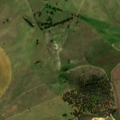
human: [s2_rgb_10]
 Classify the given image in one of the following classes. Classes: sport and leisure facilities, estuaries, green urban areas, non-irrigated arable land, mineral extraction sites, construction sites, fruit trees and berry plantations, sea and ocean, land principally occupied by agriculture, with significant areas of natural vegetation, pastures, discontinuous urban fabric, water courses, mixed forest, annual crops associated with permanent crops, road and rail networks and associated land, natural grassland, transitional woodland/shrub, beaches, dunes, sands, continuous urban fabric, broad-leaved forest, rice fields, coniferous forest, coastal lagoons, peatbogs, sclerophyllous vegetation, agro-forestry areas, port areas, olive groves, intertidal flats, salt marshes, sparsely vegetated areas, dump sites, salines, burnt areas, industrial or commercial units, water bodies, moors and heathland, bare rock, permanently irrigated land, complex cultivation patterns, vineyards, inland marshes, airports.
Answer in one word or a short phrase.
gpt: non-irrigated arable land, permanently irrigated land, rice fields, pastures, agro-forestry areas